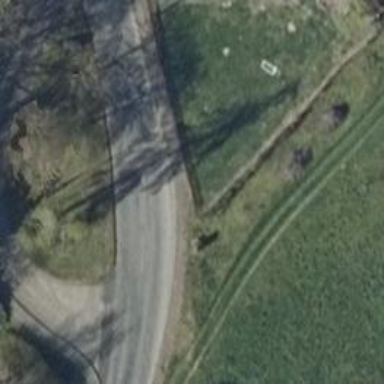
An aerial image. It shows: Secondary road.